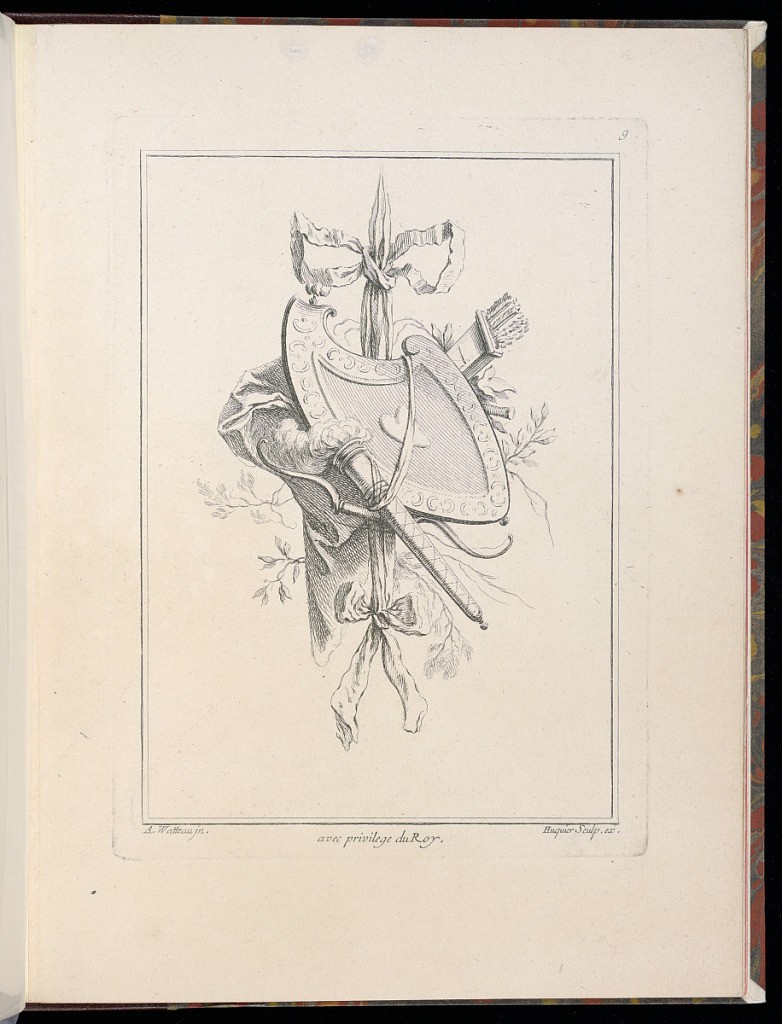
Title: Design for a Trophy
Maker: Antoine Watteau, French, 1684–1721
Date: ca. 1735
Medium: Etching on laid paper
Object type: Print
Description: Design for an ornamental trophy hanging from a tied ribbon. The trophy incorporates a flaming torch, a shield with a heart, bow and quiver with arrows, intertwined with sprigs of leaves and textile. The plate is signed and numbered.